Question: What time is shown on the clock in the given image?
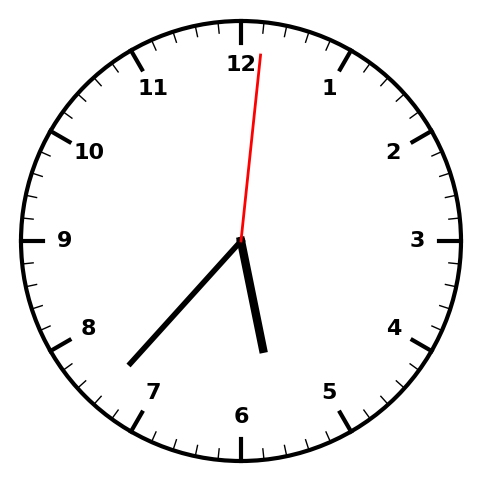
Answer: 05:37:01